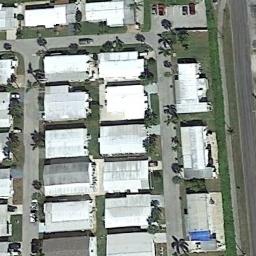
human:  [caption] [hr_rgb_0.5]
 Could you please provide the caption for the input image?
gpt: The mobile home park has some dense white mobile homes .

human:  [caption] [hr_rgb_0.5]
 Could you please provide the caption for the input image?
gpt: The mobile home park is on the grass next to the road .

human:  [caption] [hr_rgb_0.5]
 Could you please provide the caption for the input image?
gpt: There are many houses in the mobile home park .

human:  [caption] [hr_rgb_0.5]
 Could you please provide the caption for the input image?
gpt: There are about a dozen mobile homes on one side of the road .

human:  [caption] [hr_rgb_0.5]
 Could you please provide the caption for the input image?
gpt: There are many brown buildings on the mobile home park beside a freeway .